Question: Is there a way to give a 'div' element some padding INSIDE its border? For example, currently all the text inside my main 'div' element goes right to the edge of the element's border. I'd like, as a general rule on this site, to have at least 10 to 20 px of space between the text and the border.
Here's a screen shot to illustrate what I currently have:

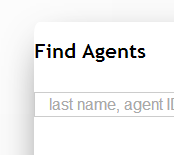
Answer: I see a lot of answers here that have you subtracting from the width of the div and/or using box-sizing, but all you need to do is apply the padding the child elements of the div in question. So, for example, if you have some markup like this:
'''
<div id="container">
<p id="text">Find Agents</p>
</div>
'''
All you need to do is apply this CSS:
'''
#text {
padding: 10px;
}
'''
Here is a fiddle showing the difference: <URL>
Or, better yet, if you have multiple elements and don't feel like giving them all the same class, you can do something like this:
'''
.container * {
padding: 5px 10px;
}
'''
Which will select all of the child elements and assign them the padding you want. Here is a fiddle of that in action: <URL>